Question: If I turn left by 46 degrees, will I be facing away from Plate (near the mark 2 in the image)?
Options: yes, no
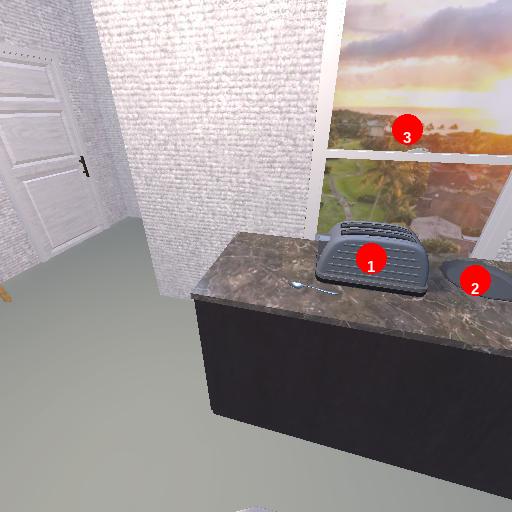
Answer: yes